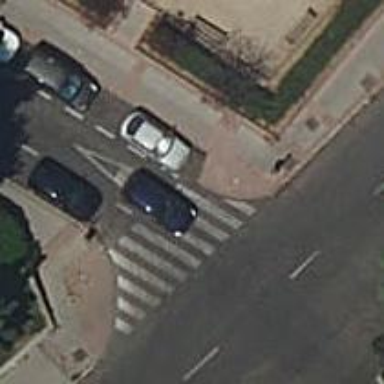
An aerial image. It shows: Marked crossing on the road.